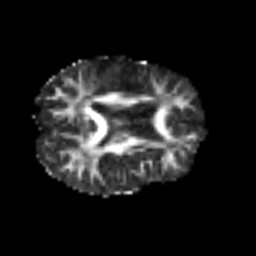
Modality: FA
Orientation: axial
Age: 68
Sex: female
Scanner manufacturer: siemens
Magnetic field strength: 3 T
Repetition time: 6.1 s
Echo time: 0.101 s